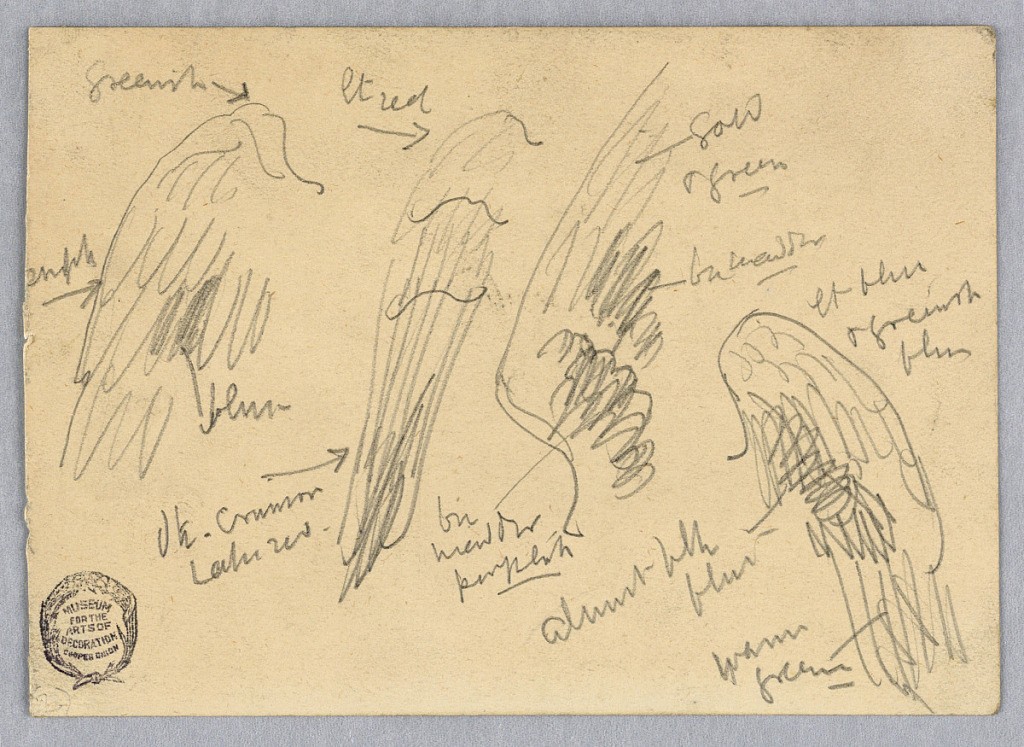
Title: Sketches of Wings
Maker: Francis Augustus Lathrop, American, 1849–1909
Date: ca. 1895
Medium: Graphite on paper
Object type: Drawing
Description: Four sketches of wings, with notes on colors.